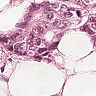
Metastatic tissue present: yes